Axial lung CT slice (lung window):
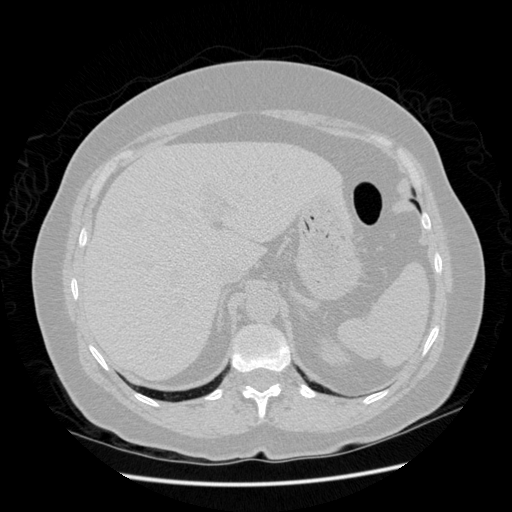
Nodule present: no